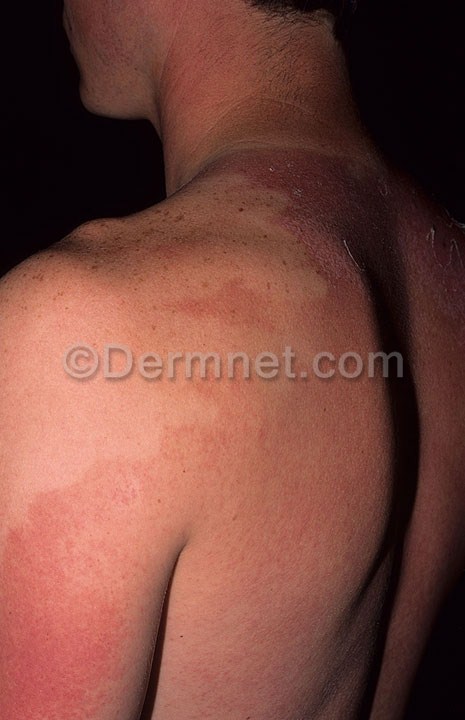
Disease: Light Diseases and Disorders of Pigmentation